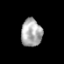
Tissue: prostate
Cell type: T cells
Senescence score: 0.3522
Nuclear area (px): 569
Mean DAPI intensity: 171.014